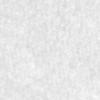
Label: no_change